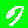
Digit: 9